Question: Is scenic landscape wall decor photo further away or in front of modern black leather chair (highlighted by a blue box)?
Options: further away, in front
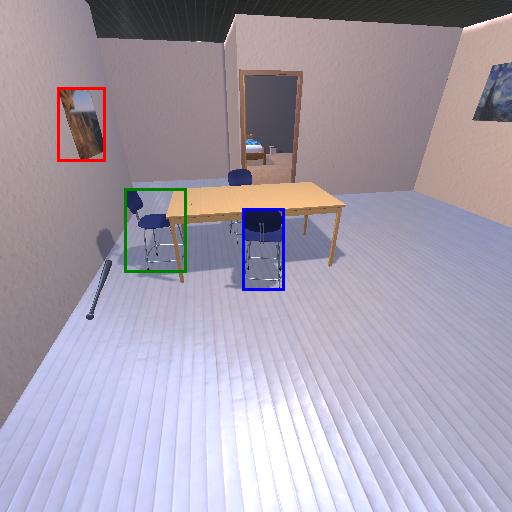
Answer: further away